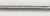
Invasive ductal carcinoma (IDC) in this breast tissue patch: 0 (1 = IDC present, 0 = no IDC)